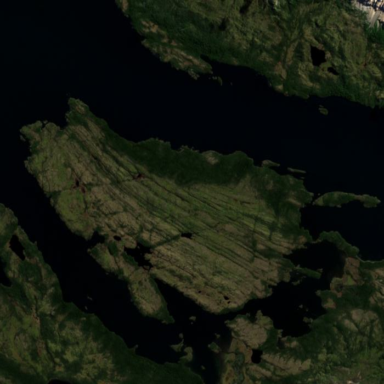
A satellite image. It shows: Island with natural coastline.